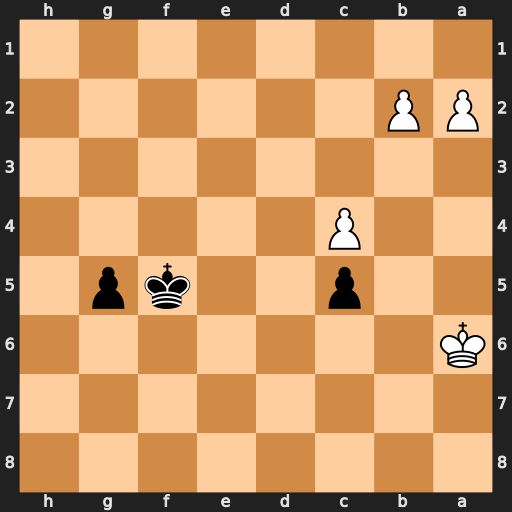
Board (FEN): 8/8/K7/2p2kp1/2P5/8/PP6/8
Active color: b
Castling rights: -
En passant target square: -
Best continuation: g4 b4 g3 b5 g2 b6 g1=Q